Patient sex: M
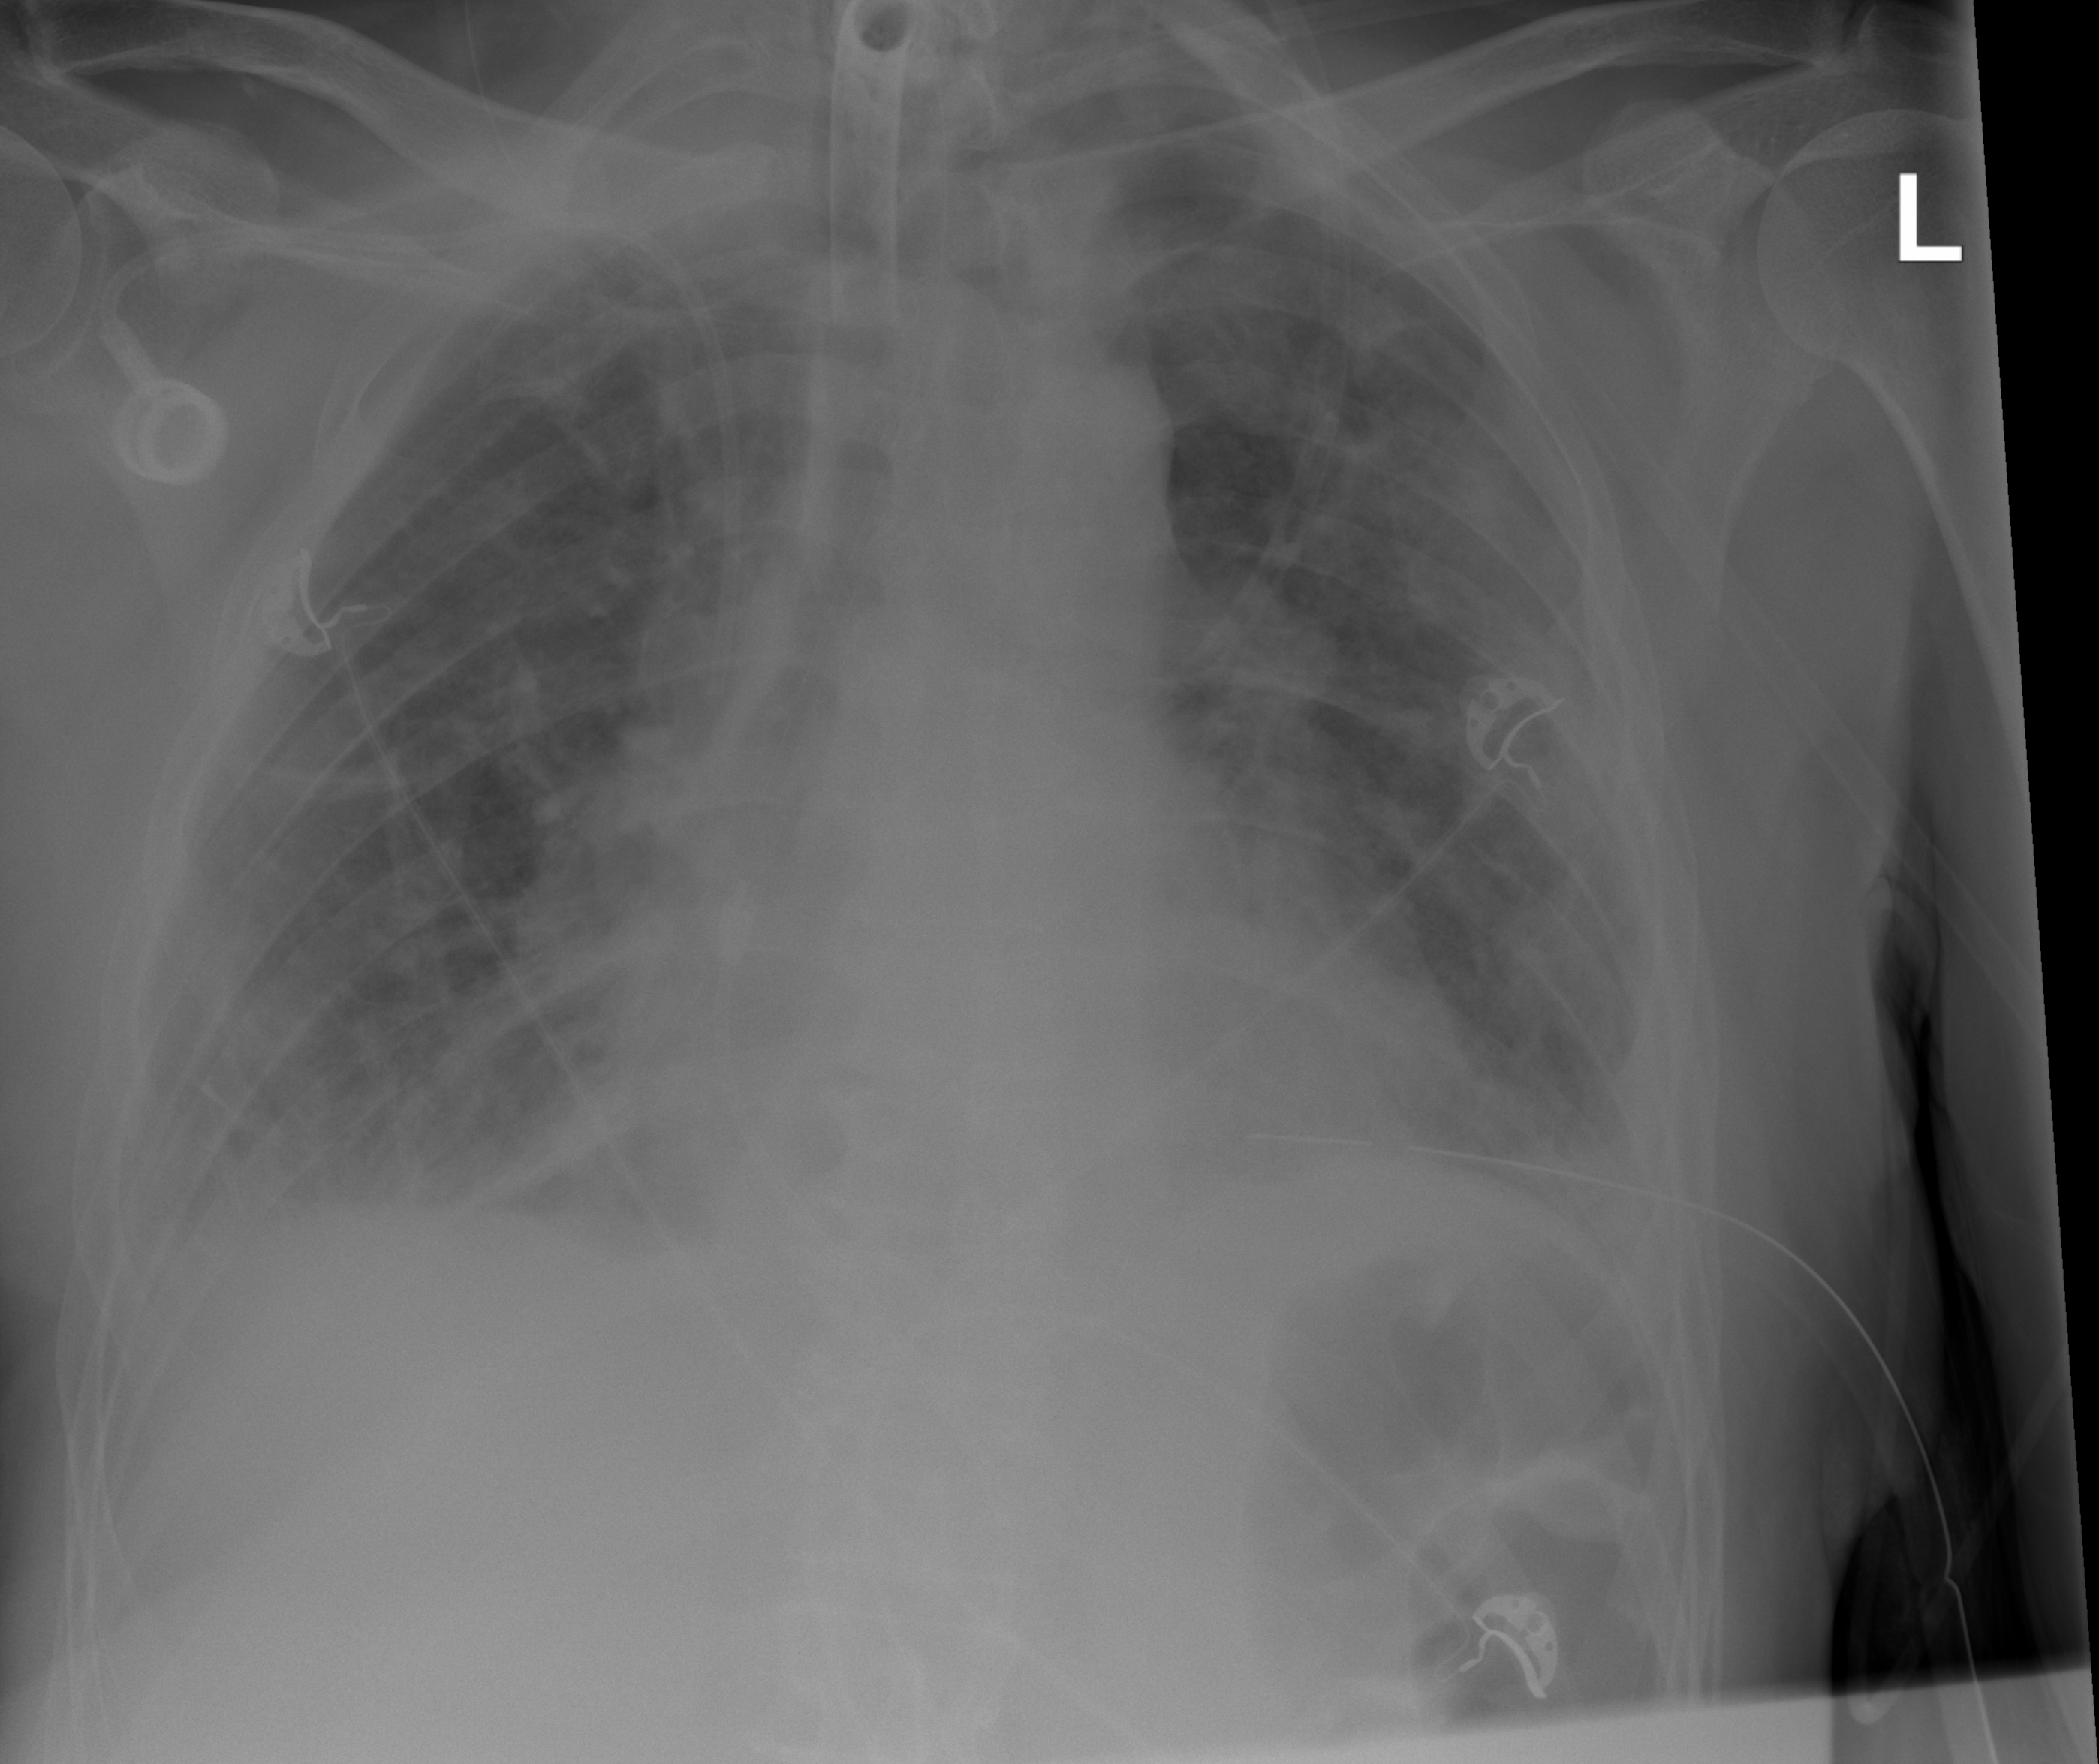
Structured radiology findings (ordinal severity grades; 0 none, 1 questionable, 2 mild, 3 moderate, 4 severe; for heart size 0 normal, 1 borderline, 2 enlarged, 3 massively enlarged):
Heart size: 2
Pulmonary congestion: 2
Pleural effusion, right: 2
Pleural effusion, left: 2
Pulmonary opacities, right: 2
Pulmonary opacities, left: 2
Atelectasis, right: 2
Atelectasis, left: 0